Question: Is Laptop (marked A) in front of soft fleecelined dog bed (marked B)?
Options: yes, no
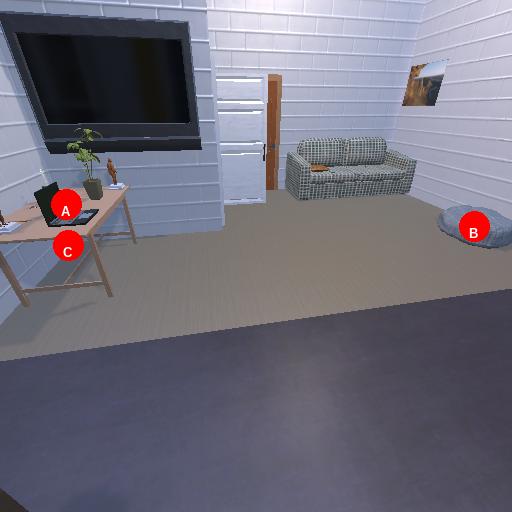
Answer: yes